Question: I have a dataset with many columns and two of them are:
| Type of vaccine | Date |
| --------------- | ---- |
| A | 01-01-2021 |
| A | 01-01-2021 |
| B | 01-01-2021 |
| C | 02-01-2021 |
| B | 02-01-2021 |
| D | 03-01-2021 |
| E | 04-01-2021 |
| ... | ... |
I want to plot a line graph showing every type of vaccine and it's amount per date.
I have a plot like this
'plot2 = df.value_counts('vacina_dataaplicacao').sort_values().plot(kind='line', cmap='plasma')' but it only show one line and the totals per date. I need to separate it, one line for each type of vaccine.

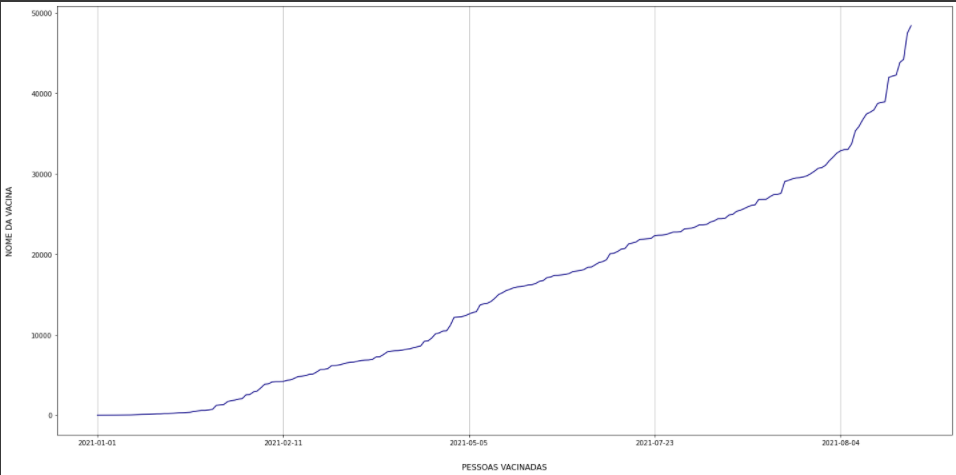
Answer: You can do it in one line:
'''
pd.crosstab(pd.to_datetime(df['Date']), df['Type of vaccine']).cumsum().plot()
'''

for the idea of using 'pd.crosstab'!
Initially, I was going with basic 'groupby':
'''
df = df.assign(Date=pd.to_datetime(df['Date']))
tally = df.groupby(['Date', 'Type of vaccine']).size().unstack(fill_value=0)
tally.cumsum().plot()
'''